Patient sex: F
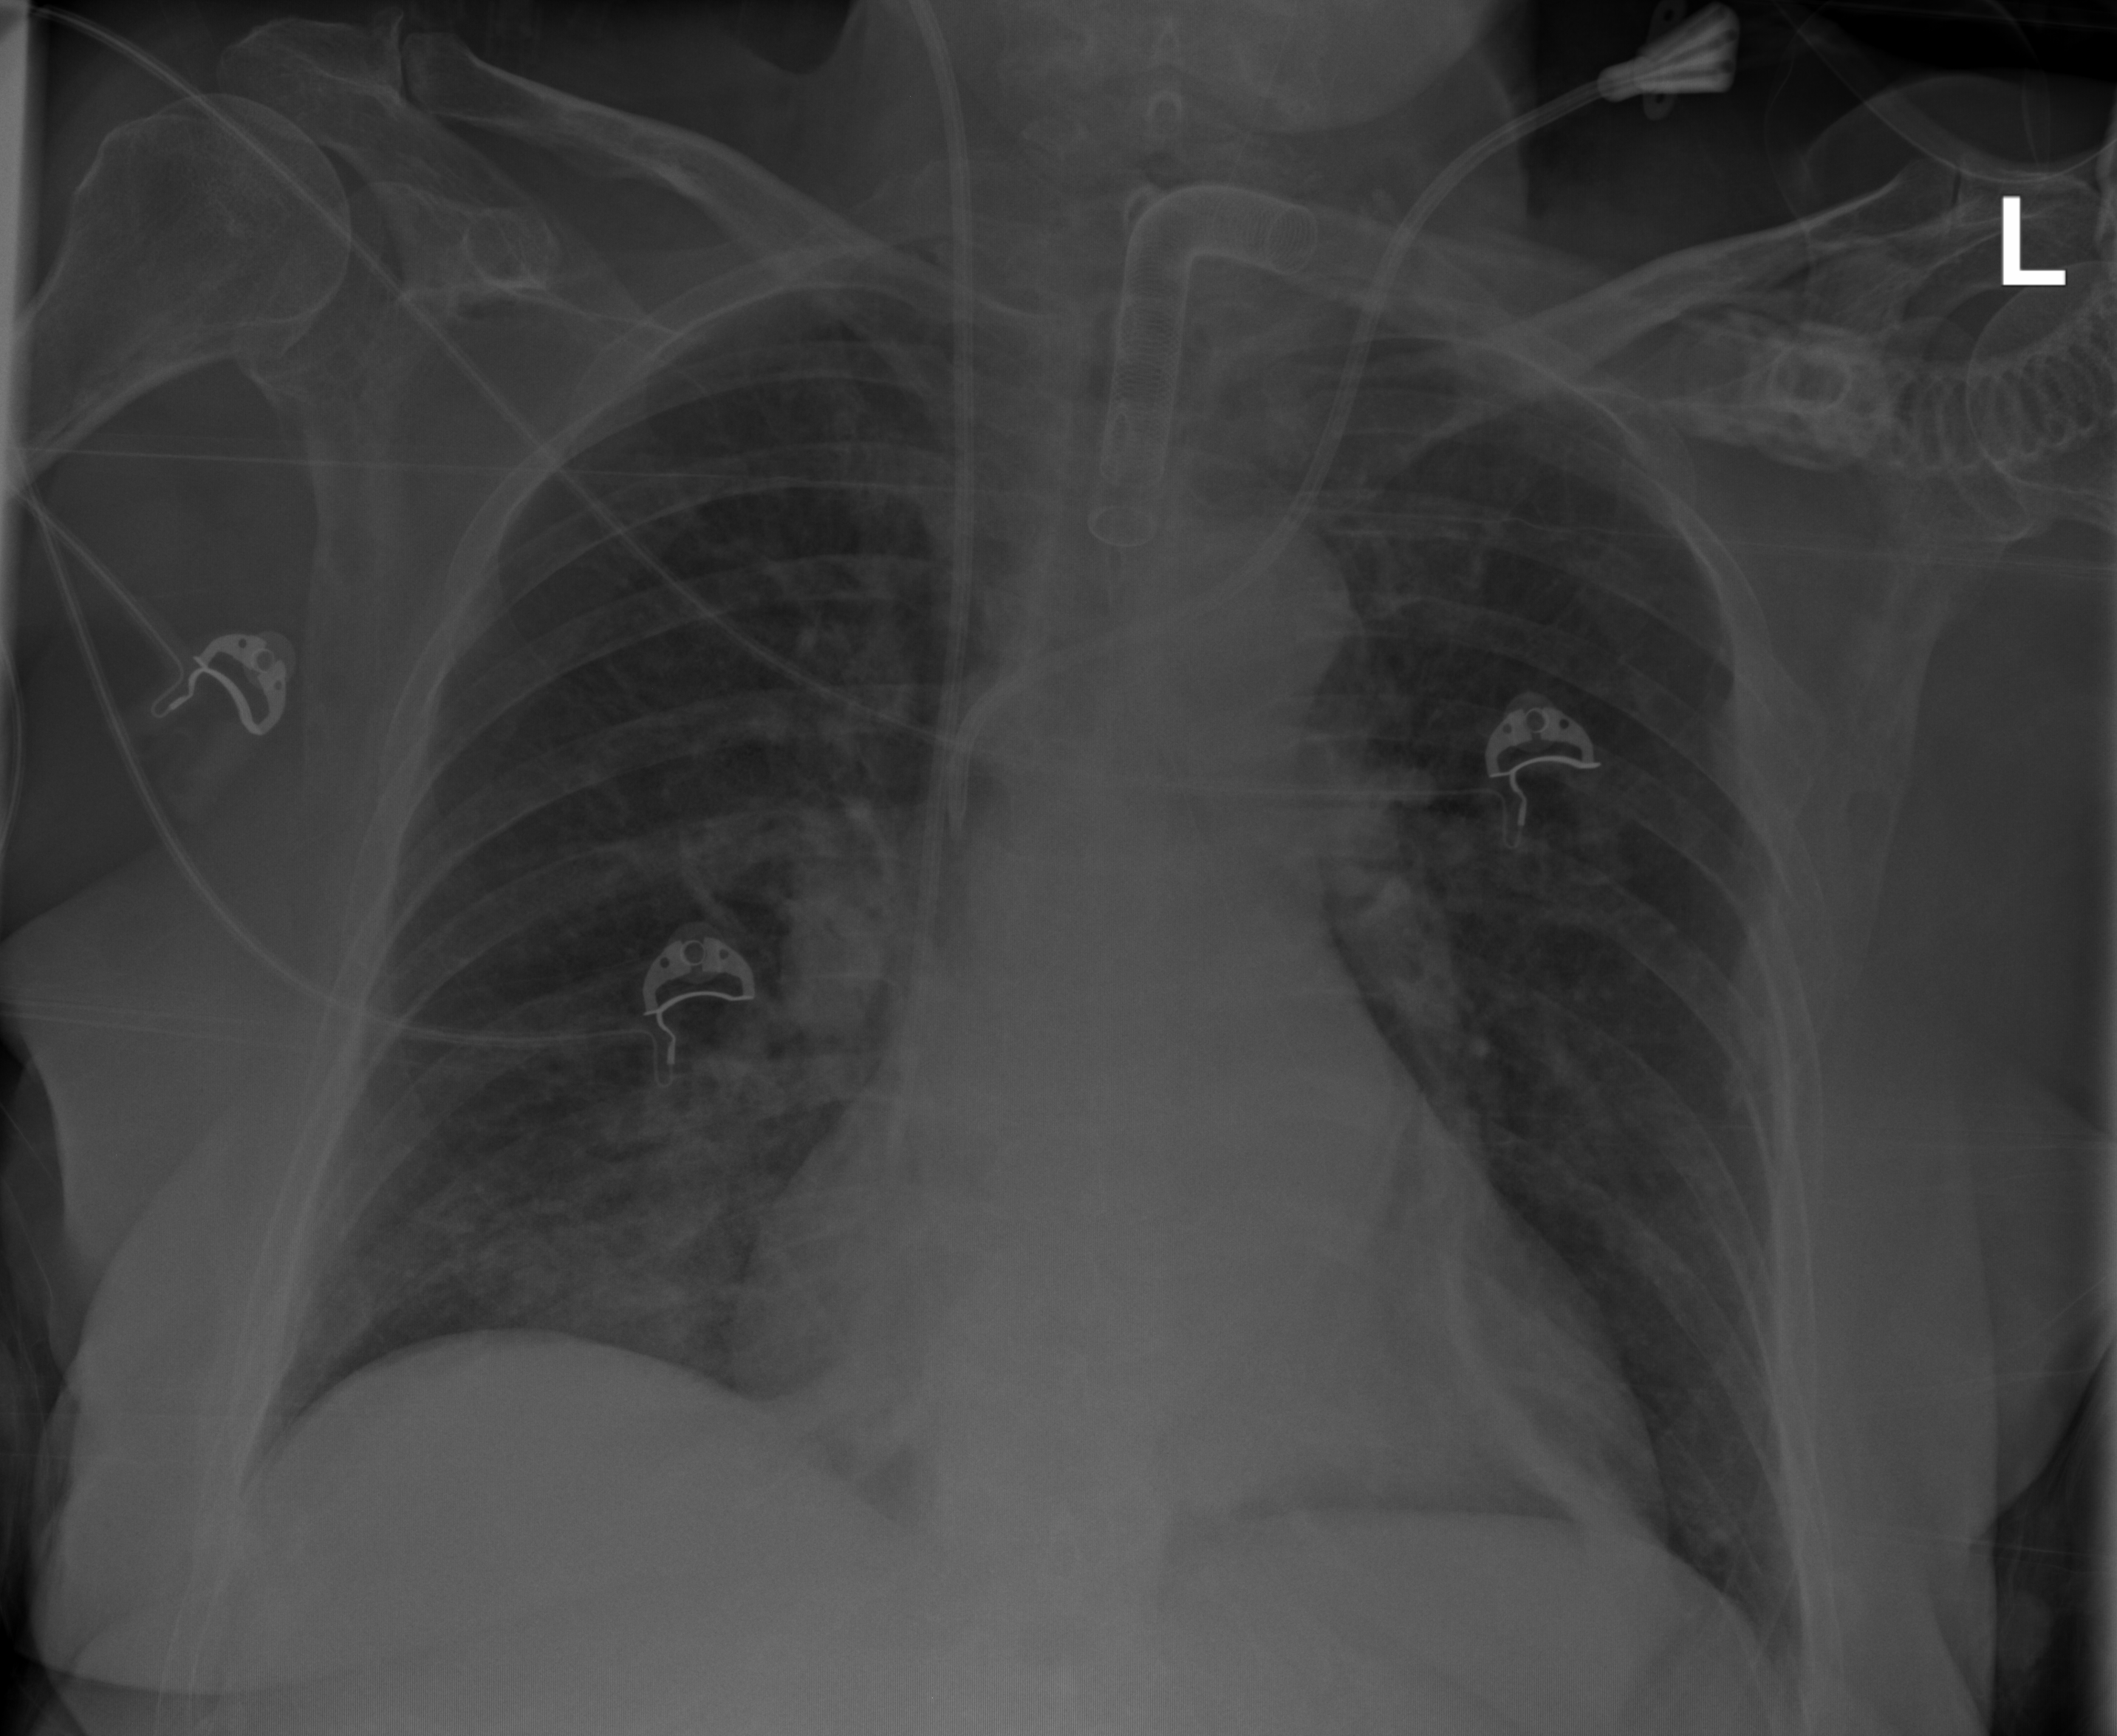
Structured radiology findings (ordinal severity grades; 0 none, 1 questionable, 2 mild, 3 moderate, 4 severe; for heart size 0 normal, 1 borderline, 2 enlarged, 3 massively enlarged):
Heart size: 2
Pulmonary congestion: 0
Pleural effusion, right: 0
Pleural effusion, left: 0
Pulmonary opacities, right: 2
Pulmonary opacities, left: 0
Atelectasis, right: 2
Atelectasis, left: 2